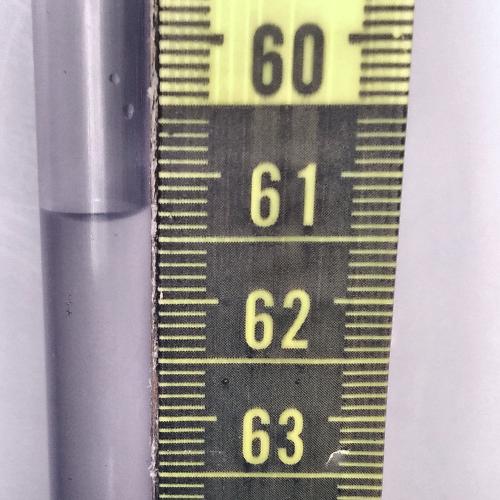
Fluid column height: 61.3 cm